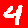
Digit: 4